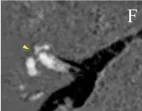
Course of endolymphatic hydrops (EH) and progression of vertigo attacks in a 68-year-old man. The patient's course was semi-quantitatively assessed by gadolinium-enhanced inner ear magnetic resonance images, which are shown in (A-I) (axial T2-weighted fluid-attenuated inversion recovery). The y axis on the left indicates the volume ratio of EH to the total inner ear volume in the right ear. (F) No EH in the right vestibule and mild EH in the right cochlea. April 2018.
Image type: radiology (ct)